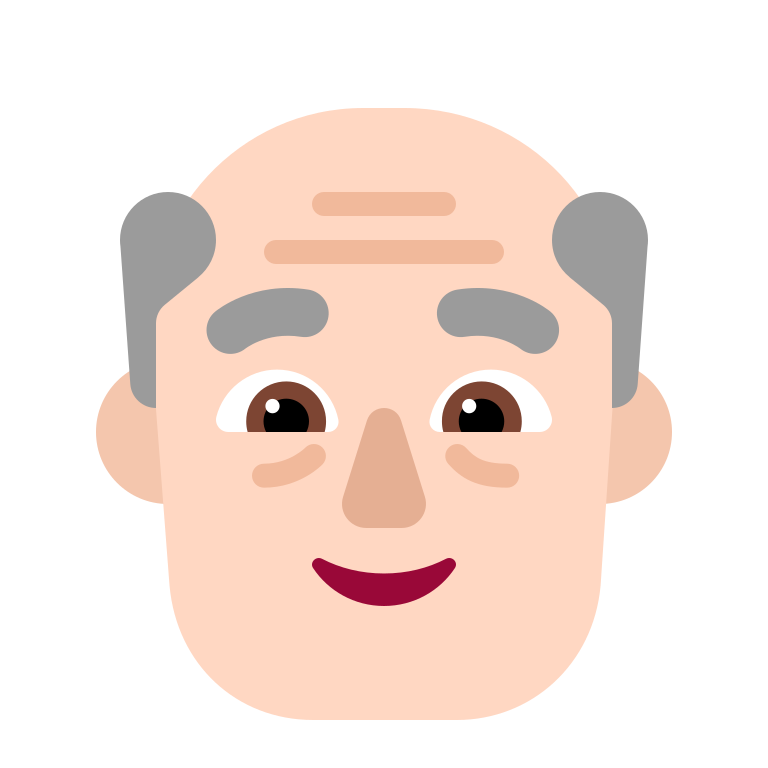
old man flat light